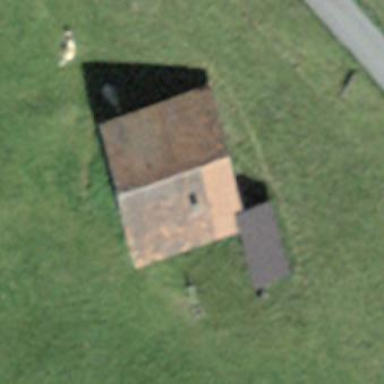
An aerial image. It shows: Cabin.